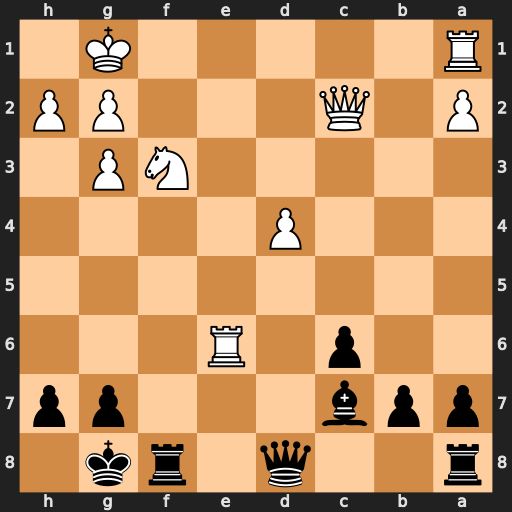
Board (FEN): r2q1rk1/ppb3pp/2p1R3/8/3P4/5NP1/P1Q3PP/R5K1
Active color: b
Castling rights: -
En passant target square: -
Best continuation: Rxf3 gxf3 Qxd4+ Kg2 Qxa1